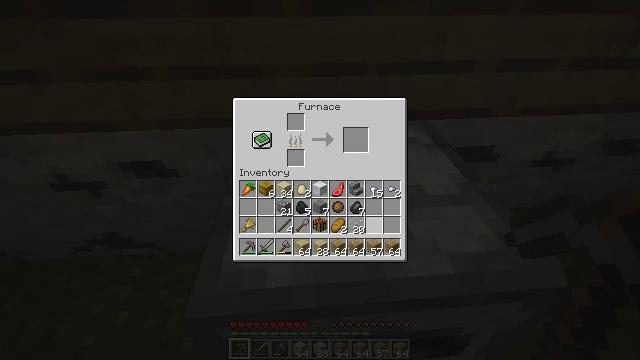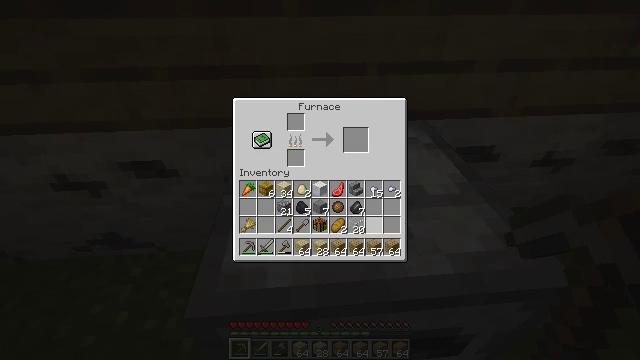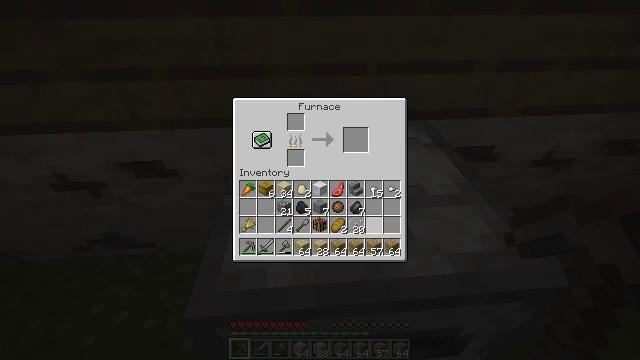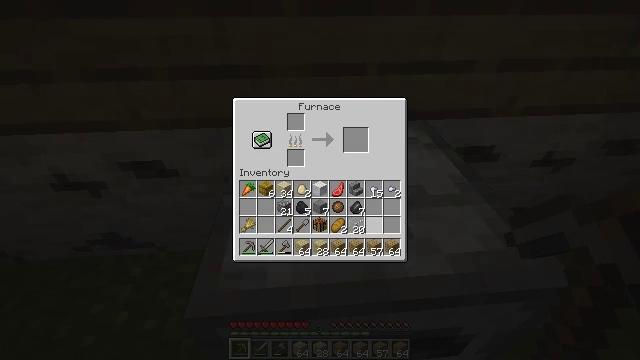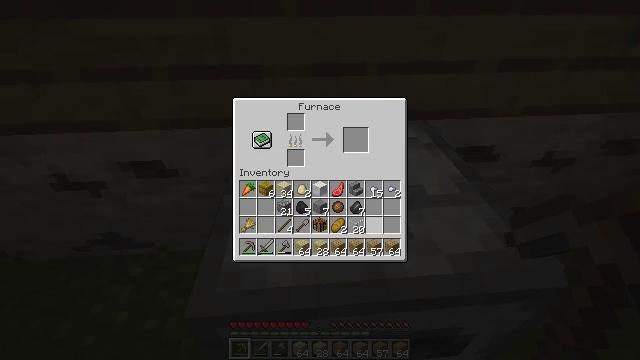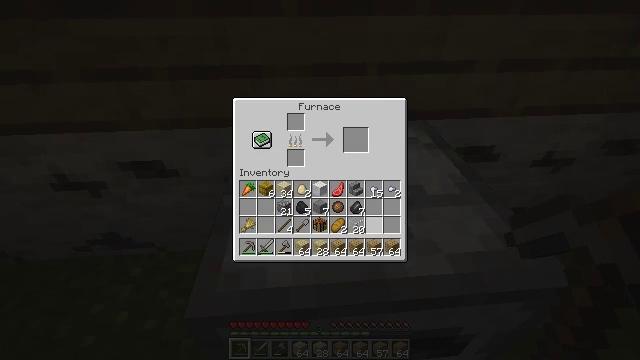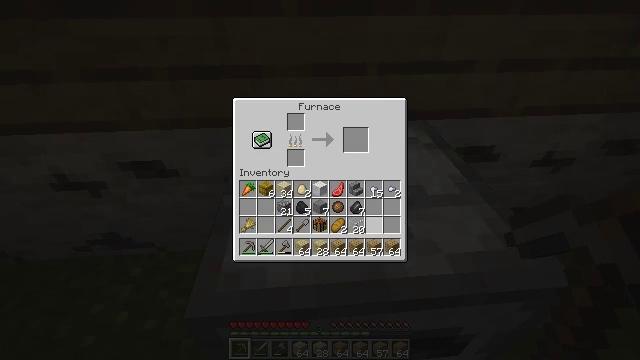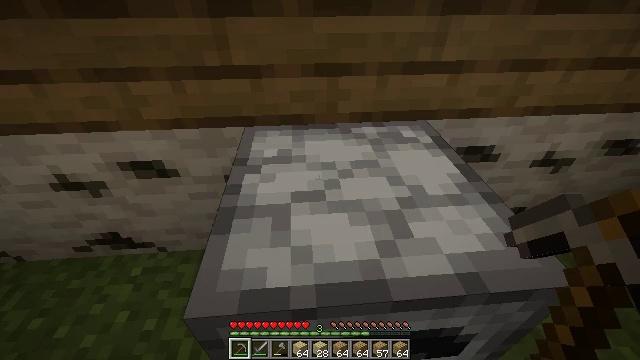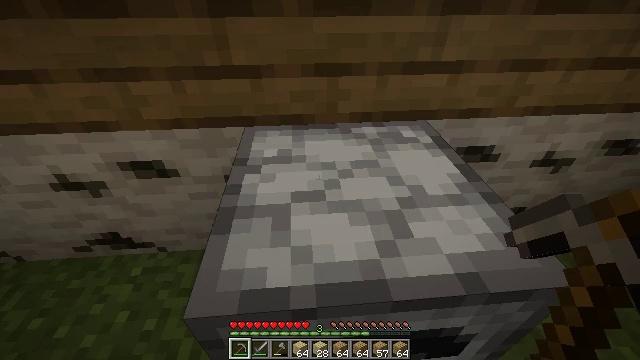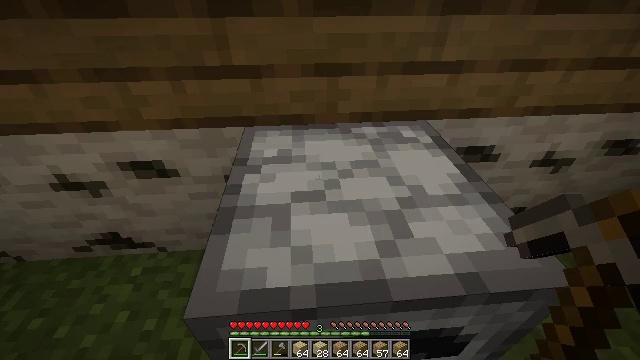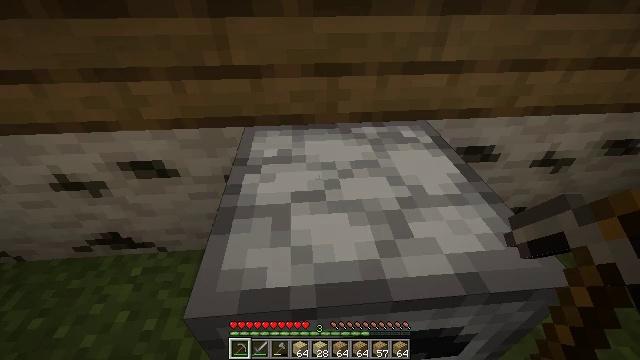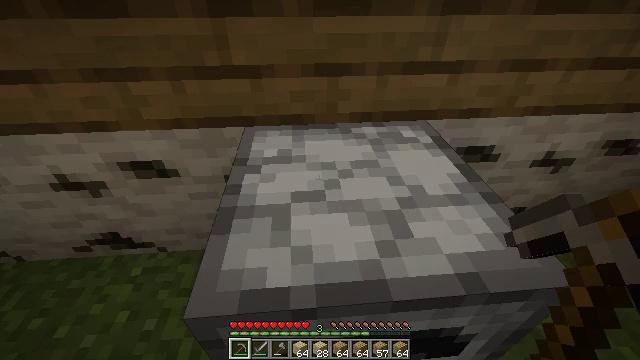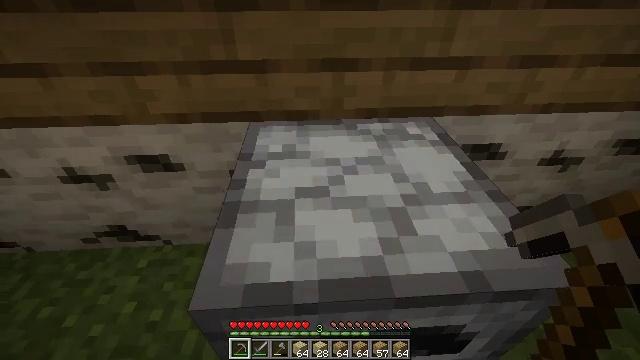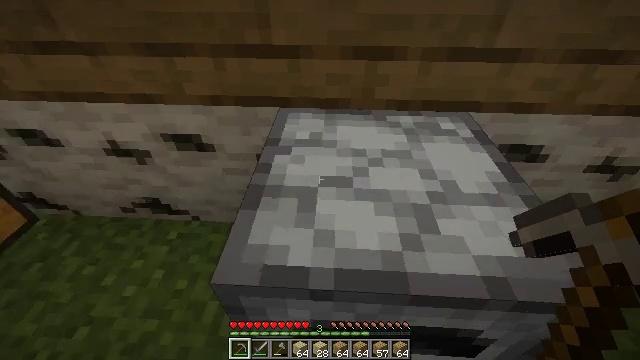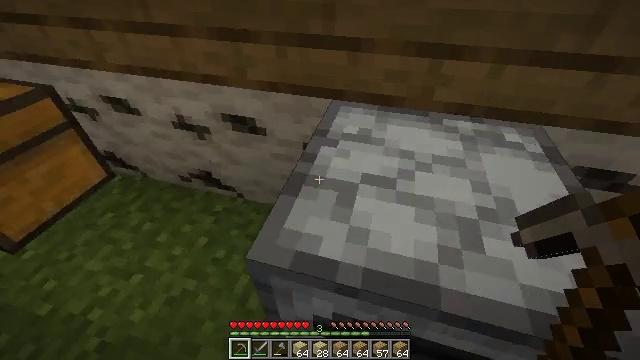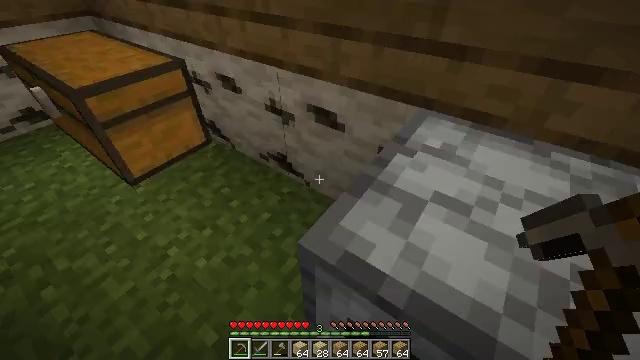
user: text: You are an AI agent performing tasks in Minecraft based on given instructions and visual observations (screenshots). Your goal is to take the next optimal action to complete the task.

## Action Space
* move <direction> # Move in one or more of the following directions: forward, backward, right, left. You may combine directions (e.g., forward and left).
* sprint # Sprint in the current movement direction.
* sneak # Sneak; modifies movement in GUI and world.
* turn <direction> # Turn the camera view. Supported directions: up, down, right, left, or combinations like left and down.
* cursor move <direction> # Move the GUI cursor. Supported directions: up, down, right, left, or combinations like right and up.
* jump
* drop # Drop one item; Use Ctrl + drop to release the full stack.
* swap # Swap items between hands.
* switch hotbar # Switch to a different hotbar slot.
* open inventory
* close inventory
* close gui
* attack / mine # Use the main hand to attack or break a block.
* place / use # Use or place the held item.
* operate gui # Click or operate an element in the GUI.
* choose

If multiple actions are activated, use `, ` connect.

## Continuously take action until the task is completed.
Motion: motion action
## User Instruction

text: Break the white bed to relocate it.
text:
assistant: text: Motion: no_op
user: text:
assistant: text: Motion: no_op
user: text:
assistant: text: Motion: no_op
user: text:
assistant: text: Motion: no_op
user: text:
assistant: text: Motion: no_op
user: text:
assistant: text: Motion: no_op
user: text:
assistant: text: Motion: no_op
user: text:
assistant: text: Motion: close gui
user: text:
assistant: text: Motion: open inventory
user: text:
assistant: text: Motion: open inventory
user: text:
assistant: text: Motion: no_op
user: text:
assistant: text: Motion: turn left
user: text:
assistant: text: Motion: turn left and down
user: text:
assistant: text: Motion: turn left and down
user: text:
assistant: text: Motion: turn left
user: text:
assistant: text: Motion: turn left
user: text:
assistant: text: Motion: turn left
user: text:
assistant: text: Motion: turn left
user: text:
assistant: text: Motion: turn left
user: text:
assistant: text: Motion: turn left and up
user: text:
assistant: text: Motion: turn left and up
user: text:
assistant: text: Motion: turn left and up
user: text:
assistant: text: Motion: turn left and up
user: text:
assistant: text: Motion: turn left
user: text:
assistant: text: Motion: turn left
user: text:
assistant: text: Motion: turn left
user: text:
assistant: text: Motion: turn left
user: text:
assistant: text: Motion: turn left
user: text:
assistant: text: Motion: turn left
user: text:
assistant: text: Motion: turn left and down